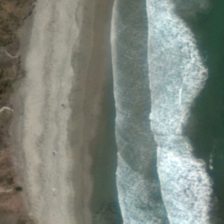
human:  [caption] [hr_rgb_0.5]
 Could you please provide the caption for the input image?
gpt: there are brown plants growing on the beach .

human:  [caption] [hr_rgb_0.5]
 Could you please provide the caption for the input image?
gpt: there are brown plants growing on the beach .

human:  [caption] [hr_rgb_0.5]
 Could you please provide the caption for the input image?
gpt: the beach is surrounded by surf and woods .

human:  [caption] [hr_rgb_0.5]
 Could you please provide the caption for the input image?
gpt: a trapezoid beach between the choopy sea and the mountain line .

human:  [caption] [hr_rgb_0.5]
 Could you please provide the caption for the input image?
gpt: two lines of white waves are between green ocean and yellow beach with some trees .